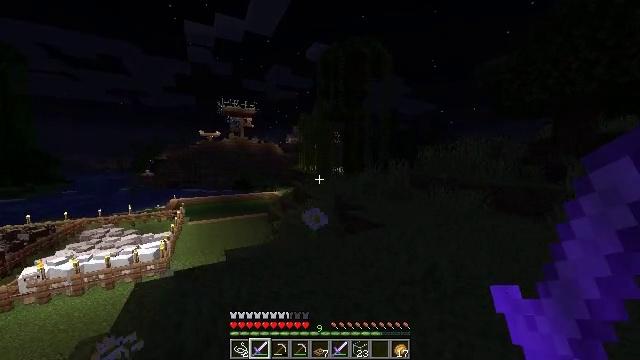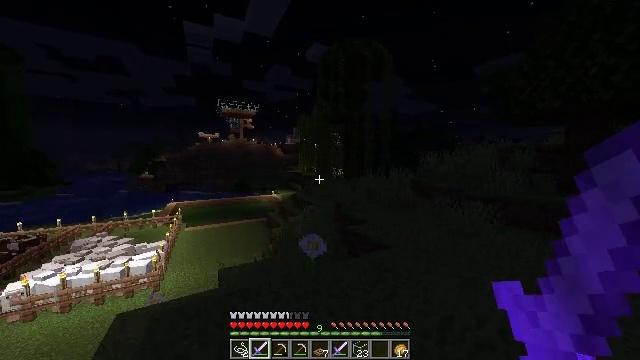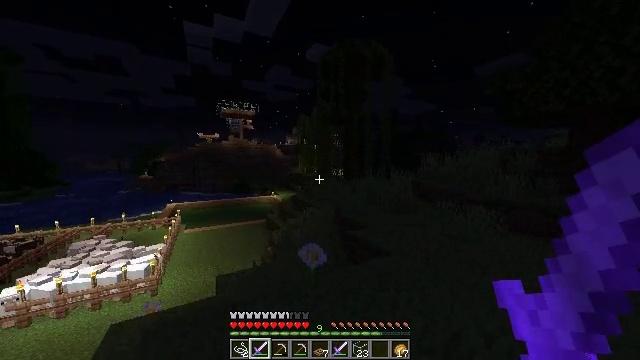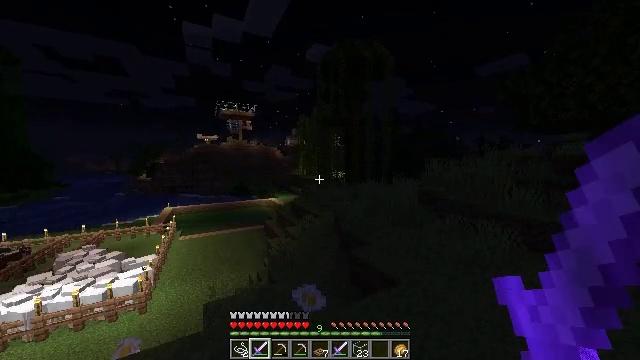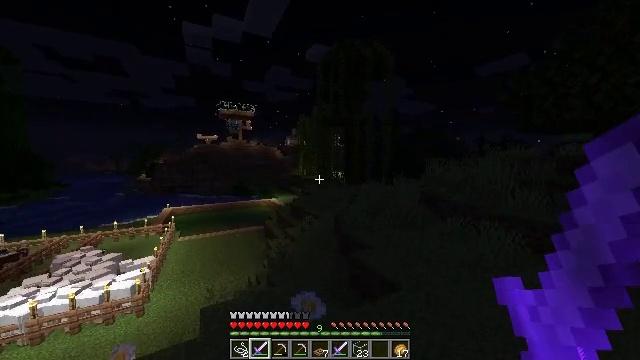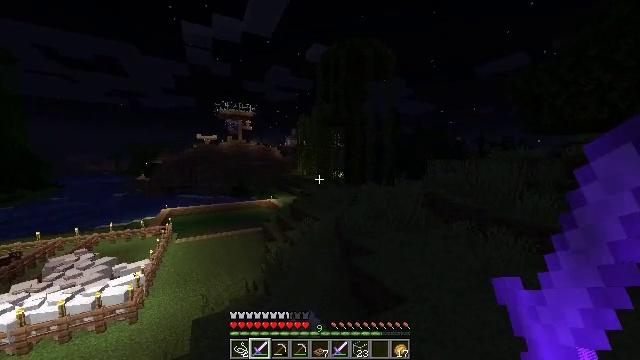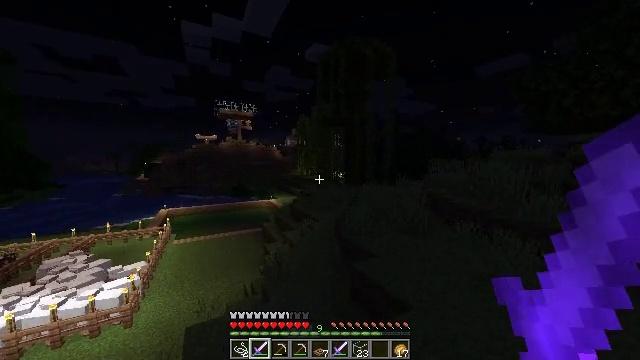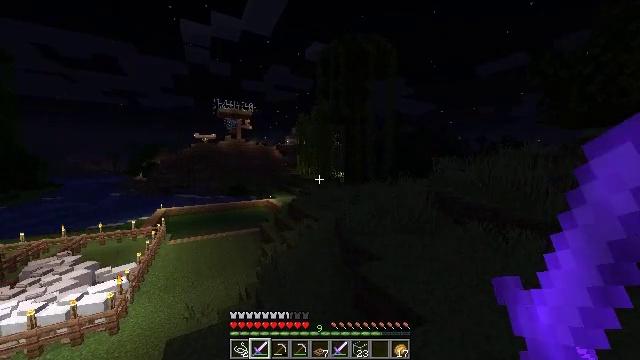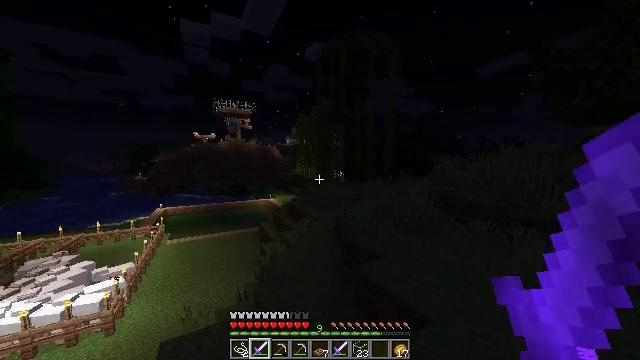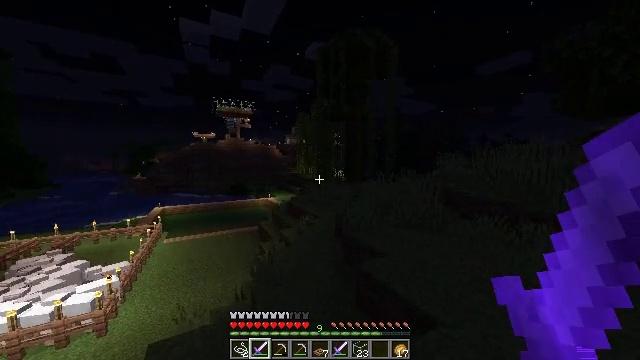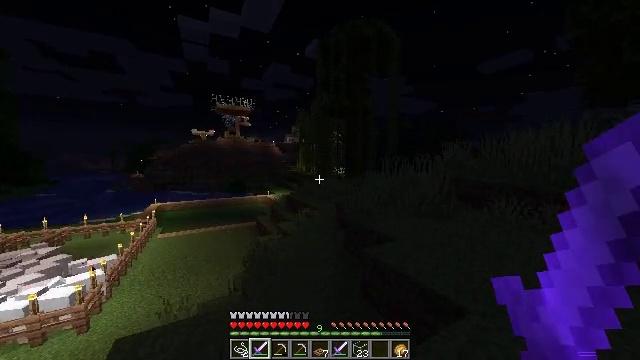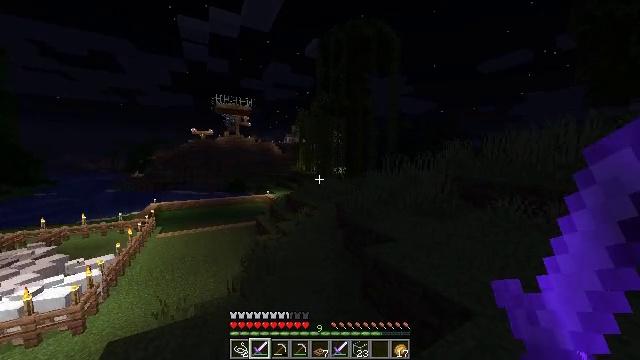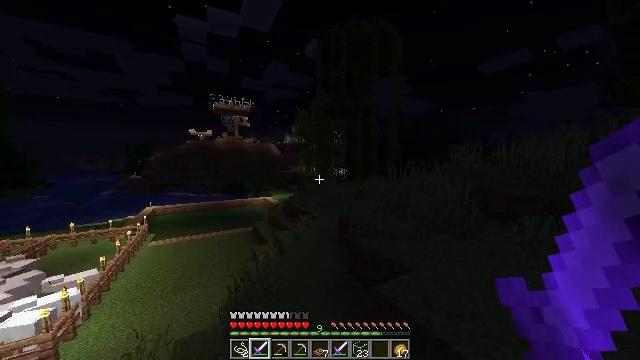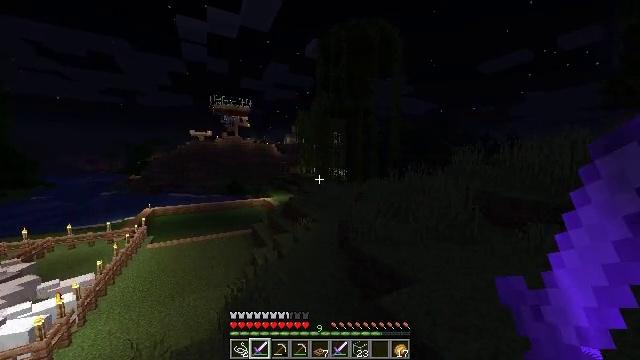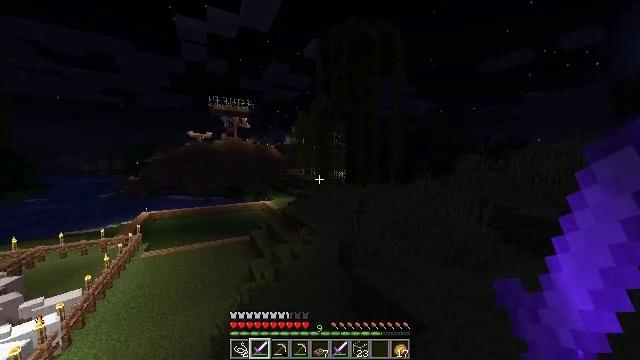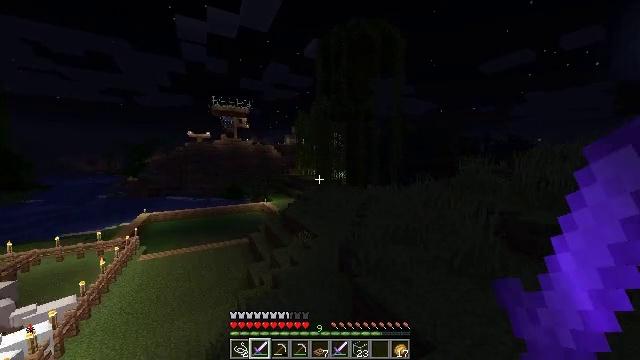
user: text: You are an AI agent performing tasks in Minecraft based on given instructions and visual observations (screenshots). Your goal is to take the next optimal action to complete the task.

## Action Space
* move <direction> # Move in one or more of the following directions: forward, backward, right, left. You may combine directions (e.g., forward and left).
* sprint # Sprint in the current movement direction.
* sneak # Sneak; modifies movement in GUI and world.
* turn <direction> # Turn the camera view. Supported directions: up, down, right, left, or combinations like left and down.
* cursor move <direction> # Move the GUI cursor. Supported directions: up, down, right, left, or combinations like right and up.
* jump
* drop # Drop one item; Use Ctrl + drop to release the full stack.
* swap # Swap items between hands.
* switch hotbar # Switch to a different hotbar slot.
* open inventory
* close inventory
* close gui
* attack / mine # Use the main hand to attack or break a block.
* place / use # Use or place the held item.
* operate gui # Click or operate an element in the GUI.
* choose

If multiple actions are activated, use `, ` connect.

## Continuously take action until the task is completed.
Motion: motion action
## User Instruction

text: Kill mobs.
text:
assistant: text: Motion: move forward, sprint, jump
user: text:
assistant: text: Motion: move forward, jump
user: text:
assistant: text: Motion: move forward, jump
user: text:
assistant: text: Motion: move forward, jump
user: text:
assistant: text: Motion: move forward, jump
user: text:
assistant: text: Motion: move forward, jump
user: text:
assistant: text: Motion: move forward, jump
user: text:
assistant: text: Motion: move forward, jump
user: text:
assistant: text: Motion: move forward, jump
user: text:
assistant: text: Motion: move forward, jump
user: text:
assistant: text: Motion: move forward, jump
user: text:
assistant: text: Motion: move forward, jump
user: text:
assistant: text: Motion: move forward, jump
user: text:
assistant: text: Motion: move forward, jump
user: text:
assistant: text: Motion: move forward, jump
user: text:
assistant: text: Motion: move forward, jump
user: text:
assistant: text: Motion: move forward, jump
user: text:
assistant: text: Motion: move forward, jump
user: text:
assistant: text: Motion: move forward, jump
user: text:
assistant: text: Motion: move forward, jump
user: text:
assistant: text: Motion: move forward, jump
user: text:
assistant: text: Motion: move forward, jump
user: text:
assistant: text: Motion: move forward, jump
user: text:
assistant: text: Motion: move forward, jump
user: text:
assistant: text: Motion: move forward, jump
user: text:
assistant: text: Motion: move forward, jump
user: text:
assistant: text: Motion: move forward, jump
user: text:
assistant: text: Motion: move forward, jump
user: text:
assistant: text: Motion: move forward, jump
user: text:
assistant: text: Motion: move forward, jump